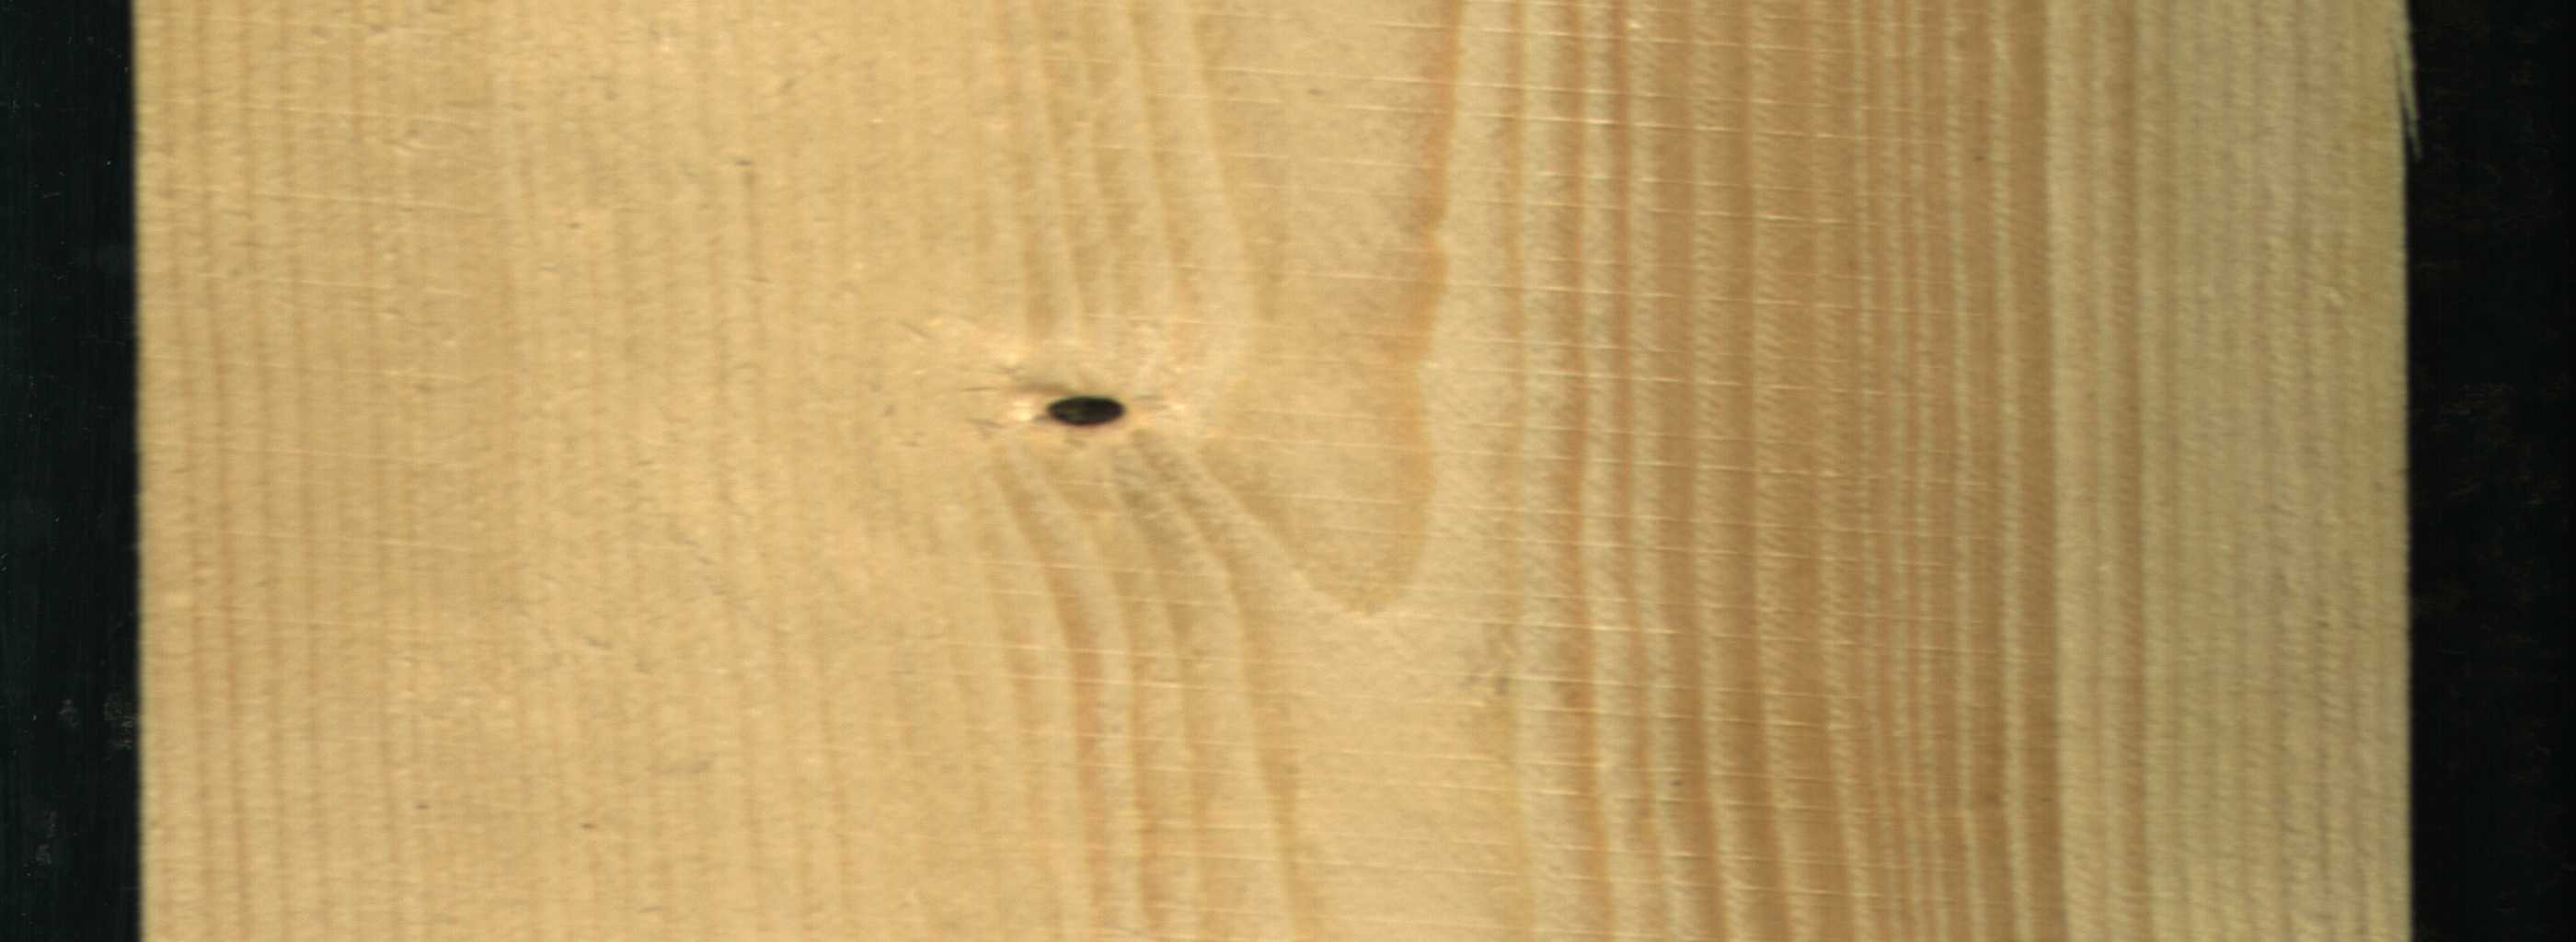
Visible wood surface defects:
Dead_Knot